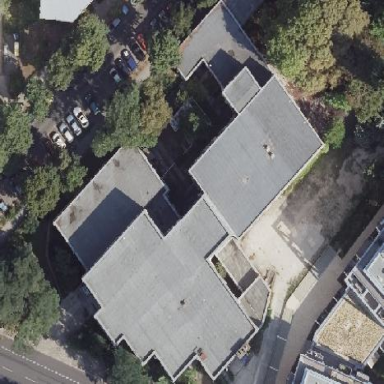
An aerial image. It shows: Community centre with community hall.